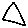
Label: triangle